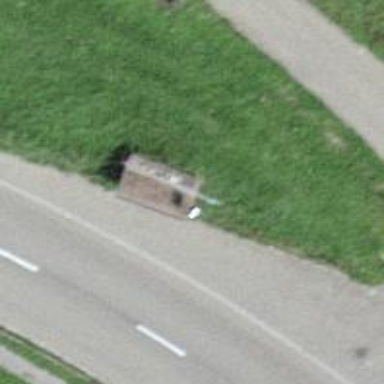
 serving as platform for public transportation."